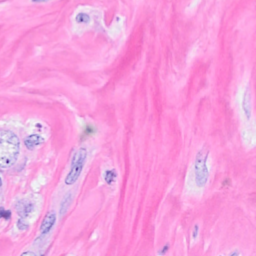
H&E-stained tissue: Breast